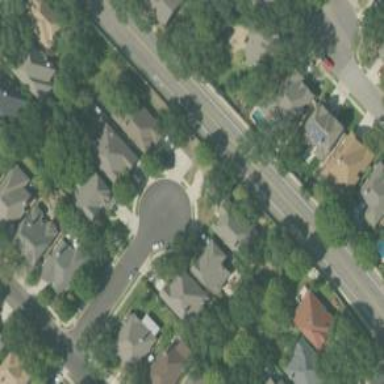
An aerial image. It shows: Turning circle on the road.